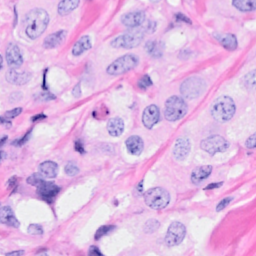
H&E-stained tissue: Breast